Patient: sex M, age 31
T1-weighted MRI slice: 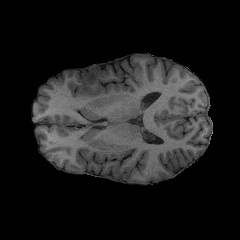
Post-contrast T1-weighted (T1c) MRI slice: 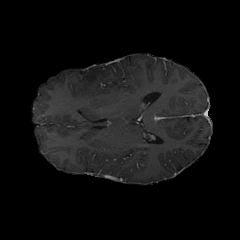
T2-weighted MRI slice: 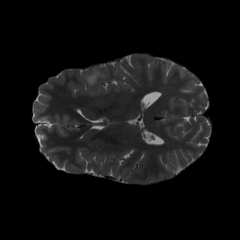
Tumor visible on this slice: yes
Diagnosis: Astrocytoma, IDH-mutant
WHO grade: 2